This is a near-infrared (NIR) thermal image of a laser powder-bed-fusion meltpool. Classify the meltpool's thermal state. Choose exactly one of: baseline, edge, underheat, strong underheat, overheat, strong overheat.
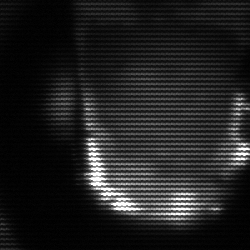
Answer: baseline